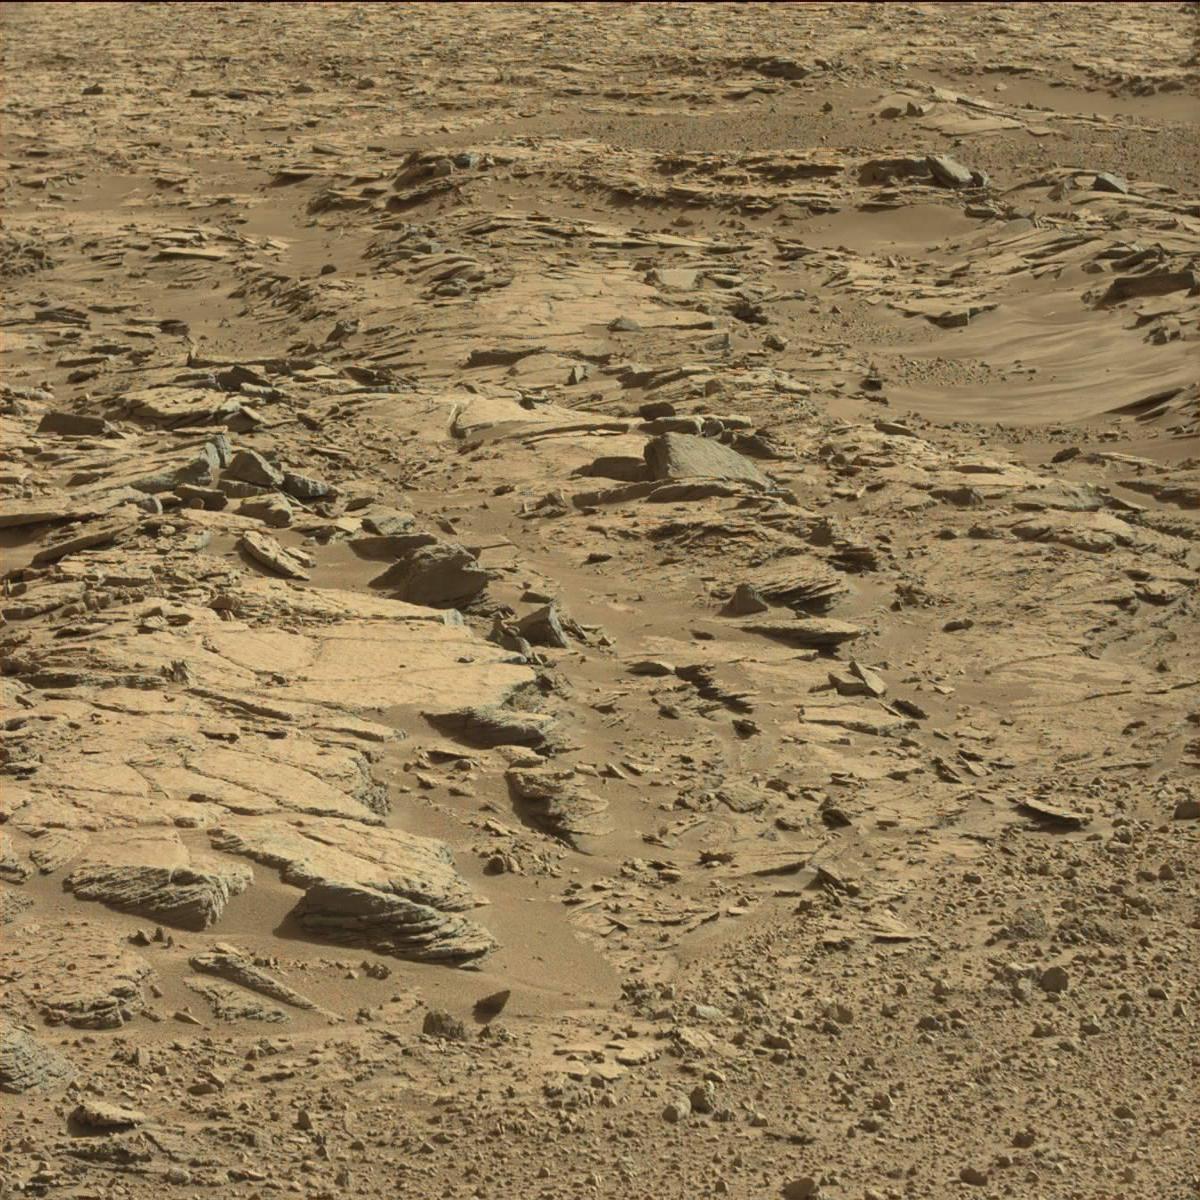
Terrain classes present: Bedrock, Sand / Soil